Aerial crown-view tile of a tropical tree (Barro Colorado Island, Panama), acquired 20250217:
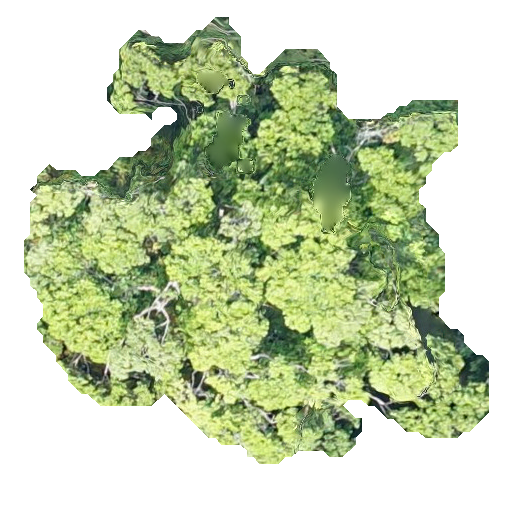
Species: Ocotea leptobotra
GBIF accepted scientific name: Ocotea leptobotra
Crown area: 201.391 m²